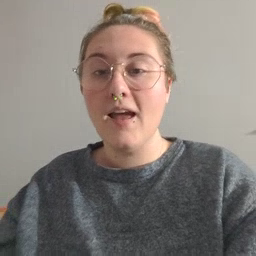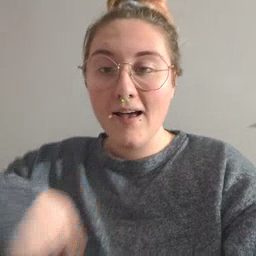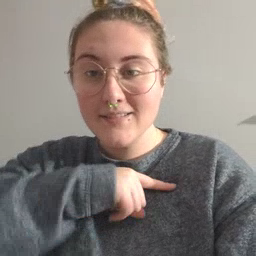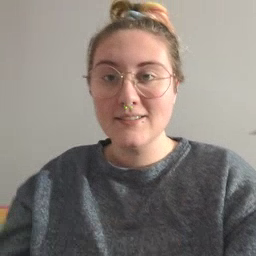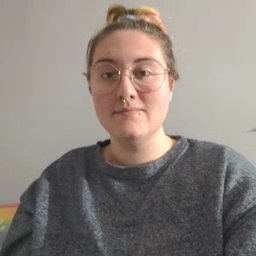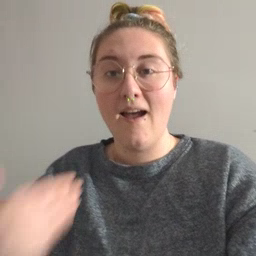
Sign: weus